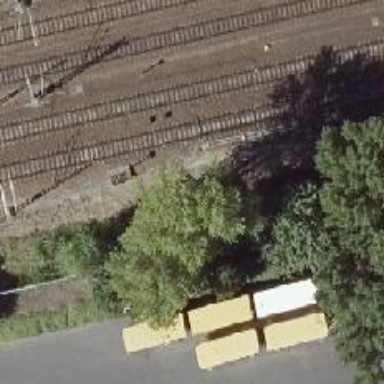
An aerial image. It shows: Railway signal.